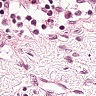
Metastatic tissue present: no